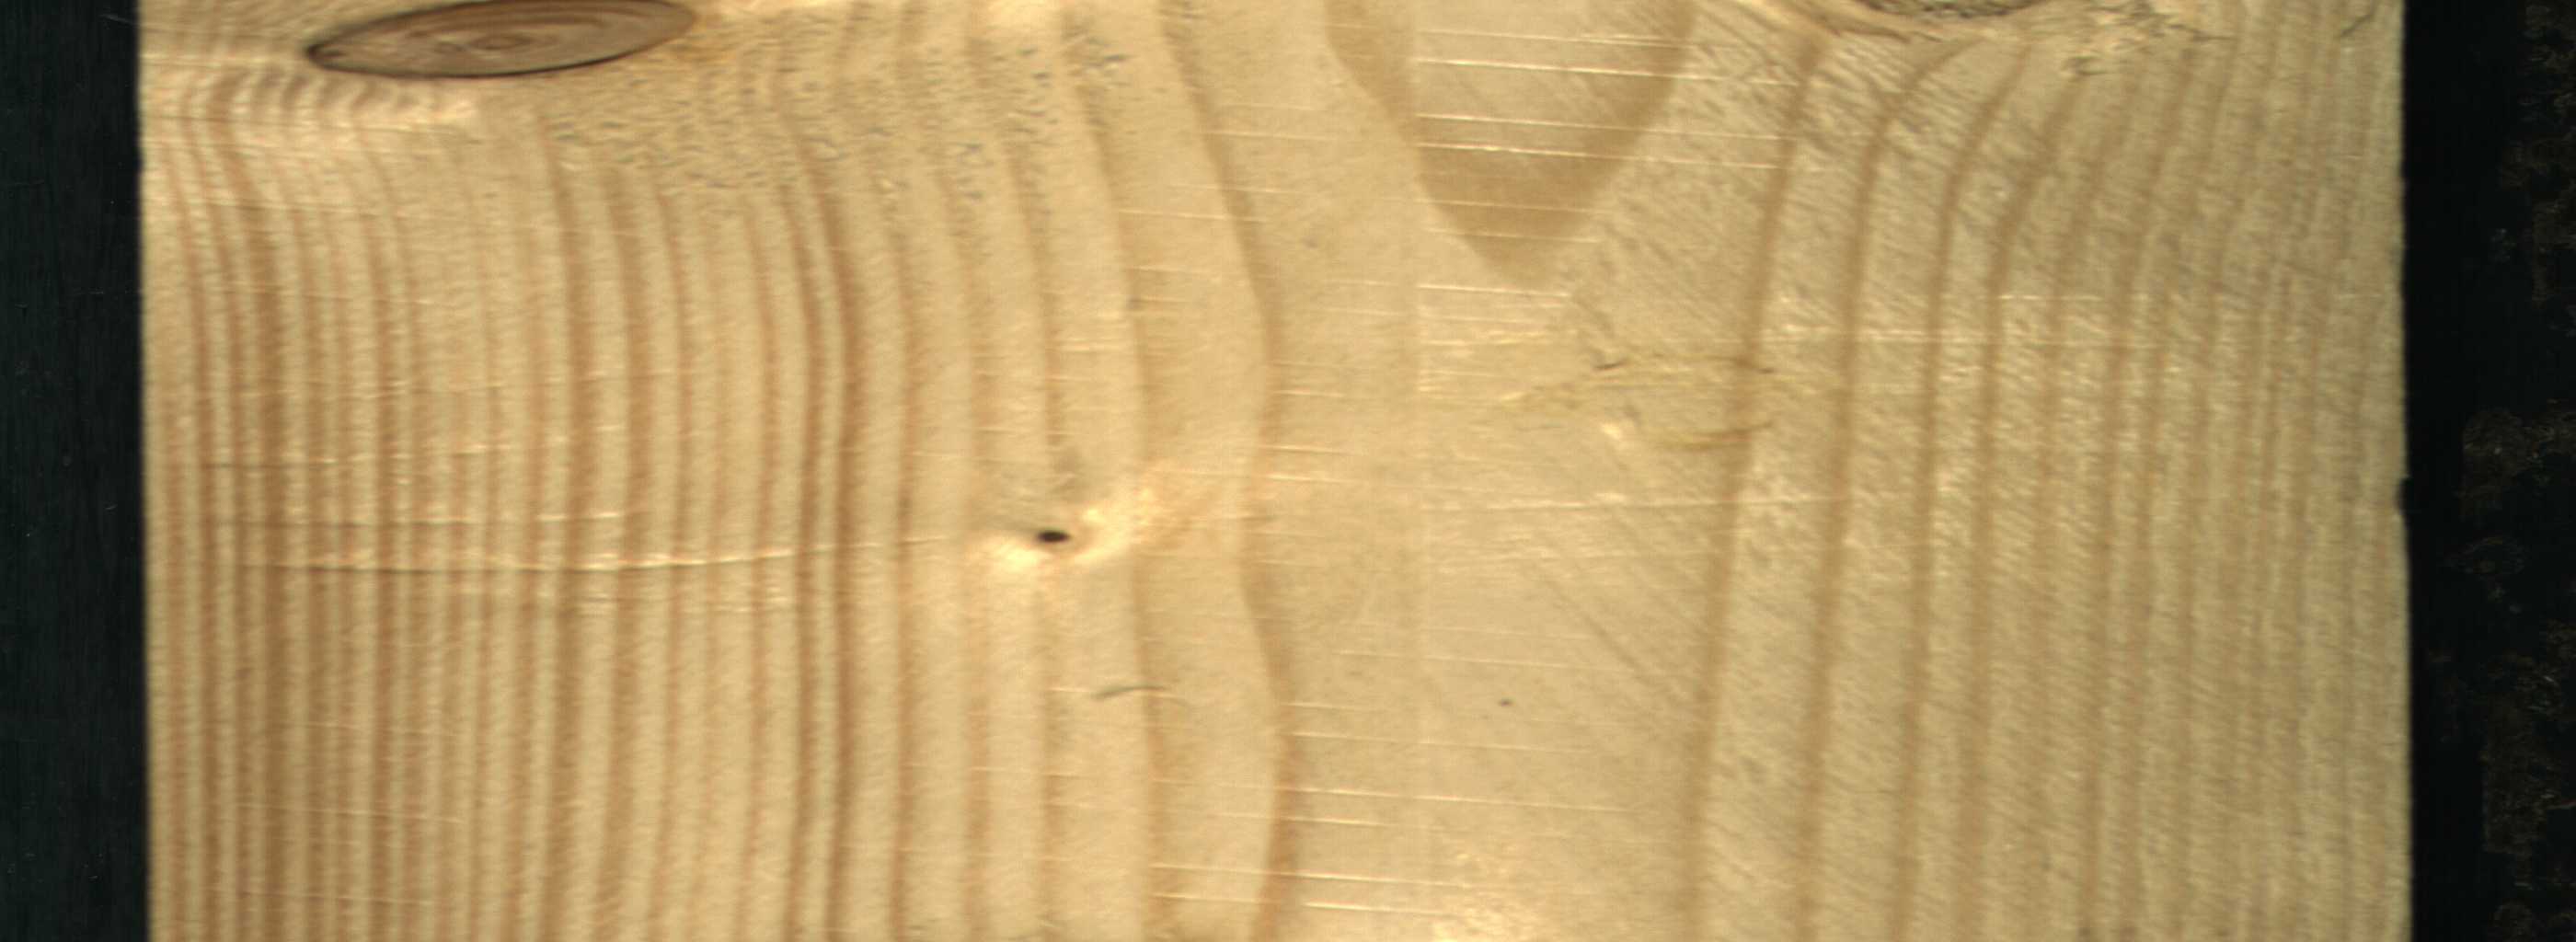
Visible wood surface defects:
Dead_Knot
Dead_Knot